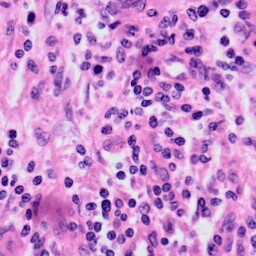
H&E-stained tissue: Skin